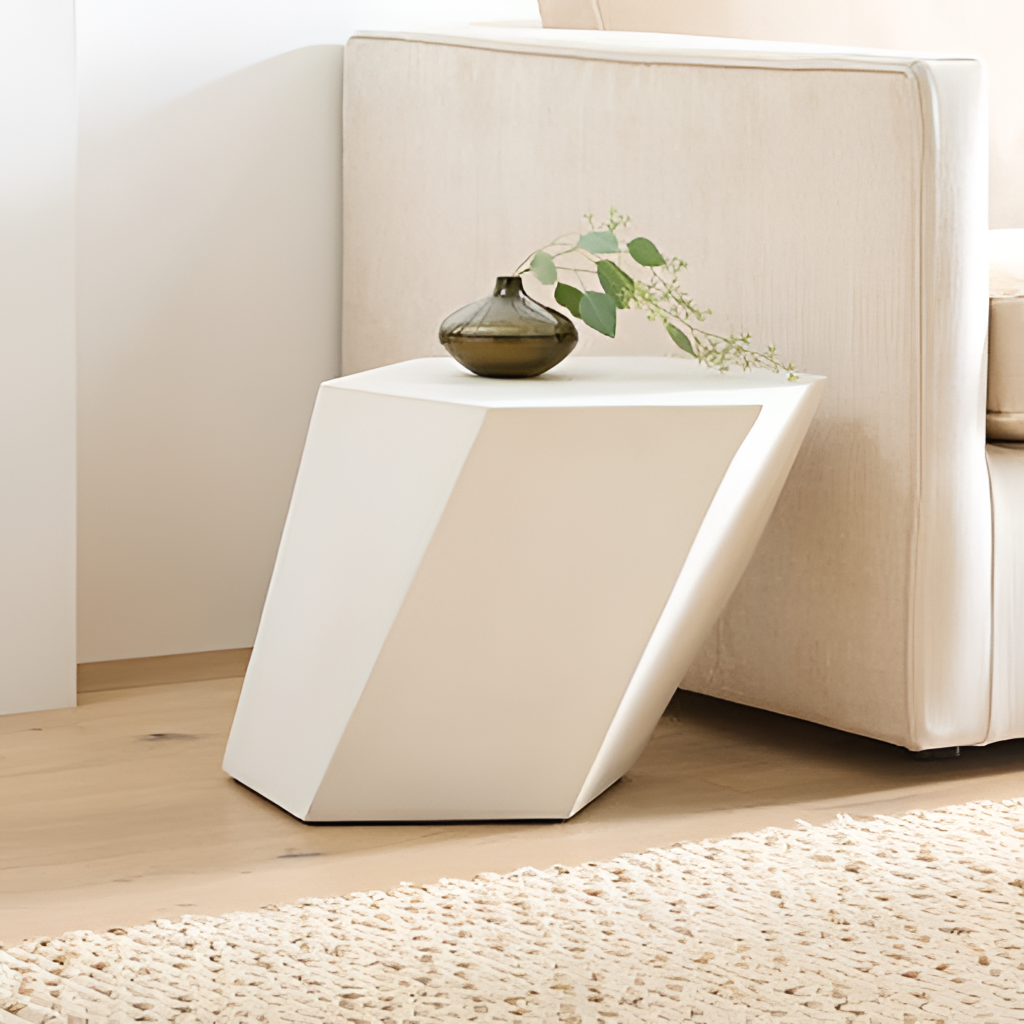
living room, fabric sofa, contemporary, tan wood flooring, with plank pattern, paint wallpaper, with solid pattern